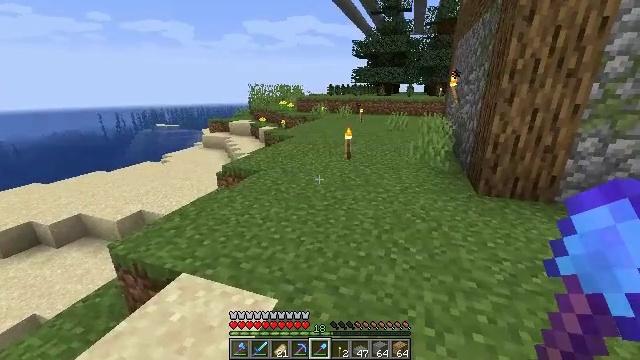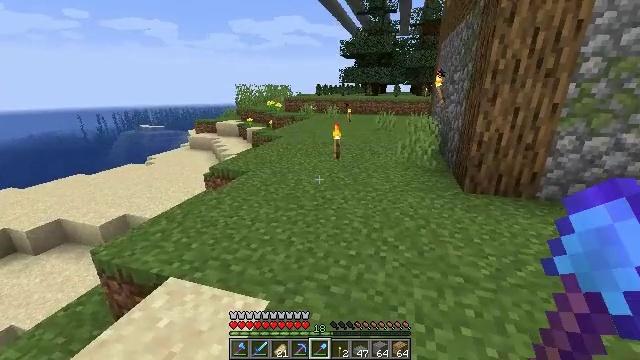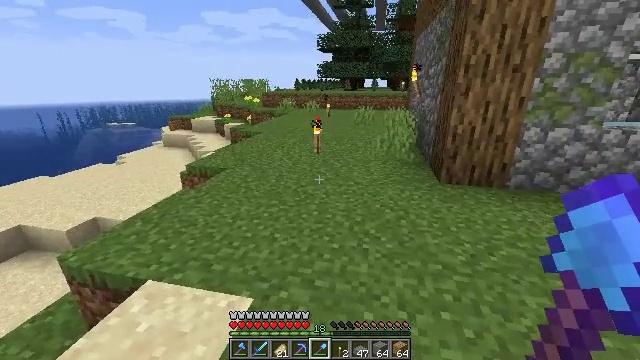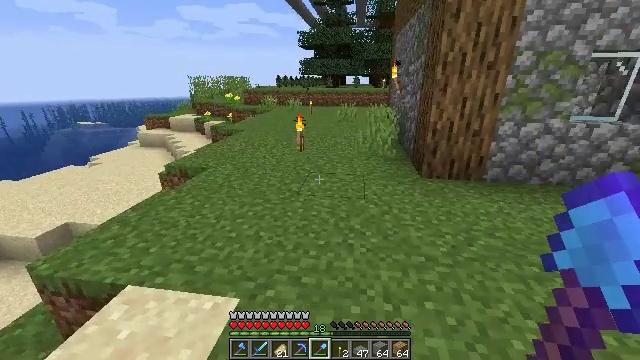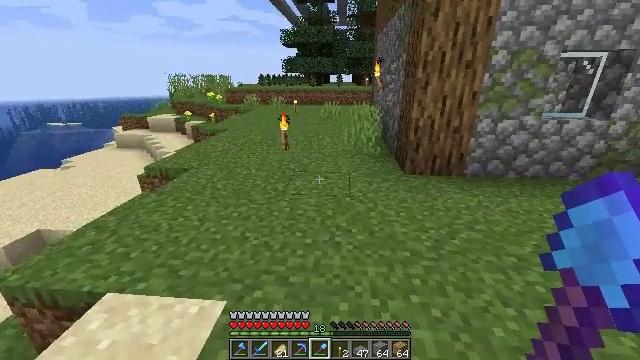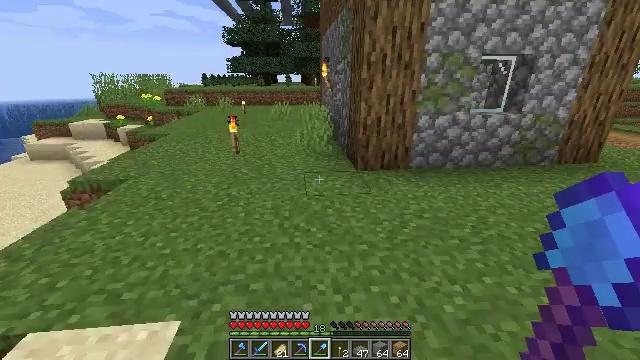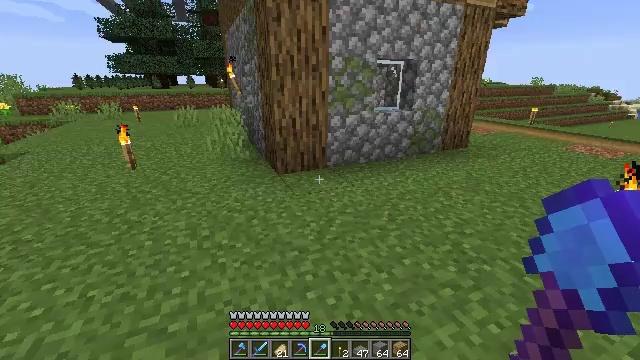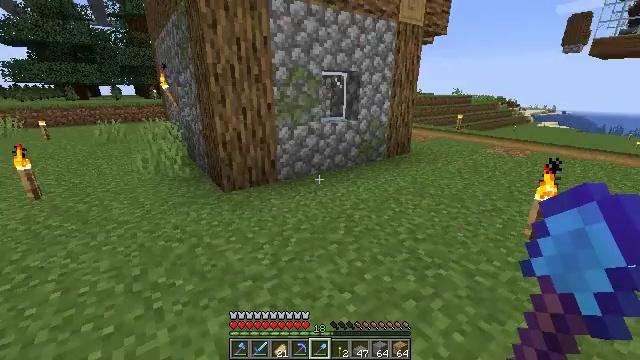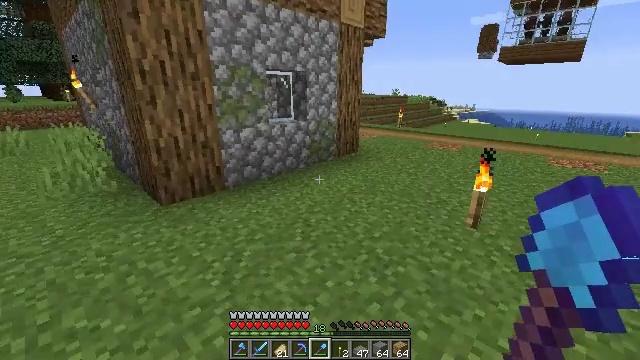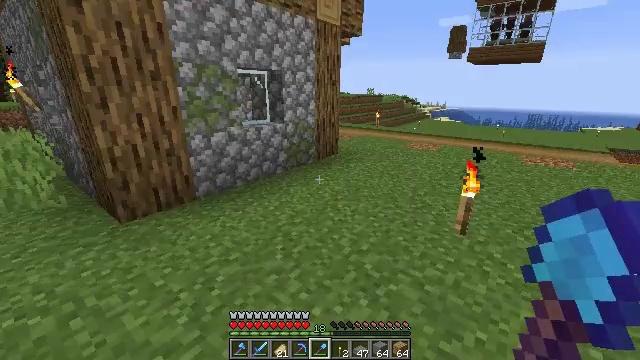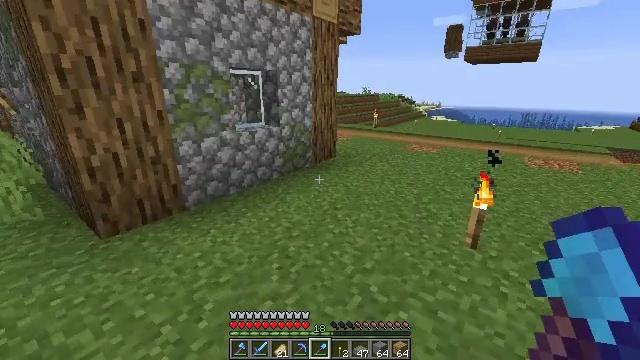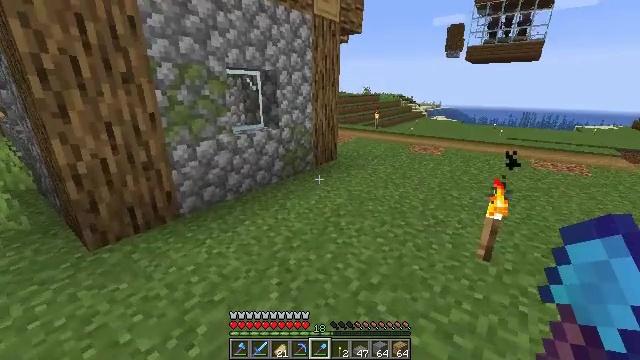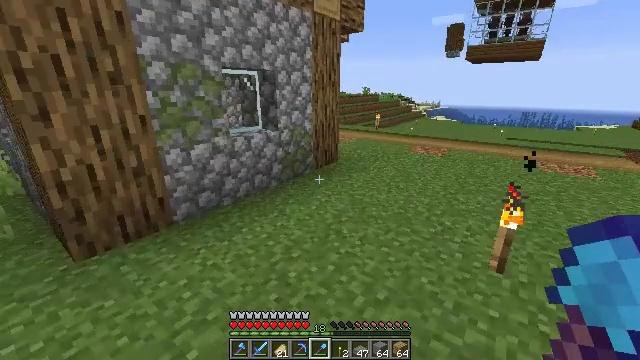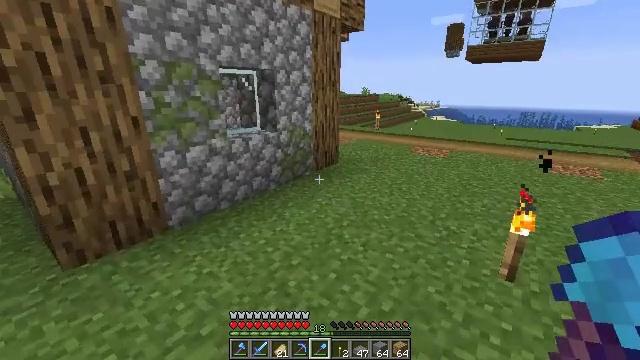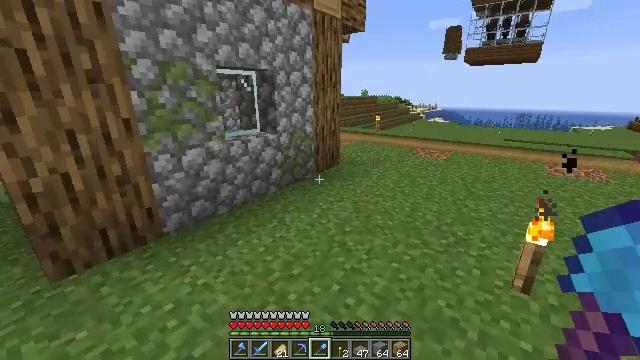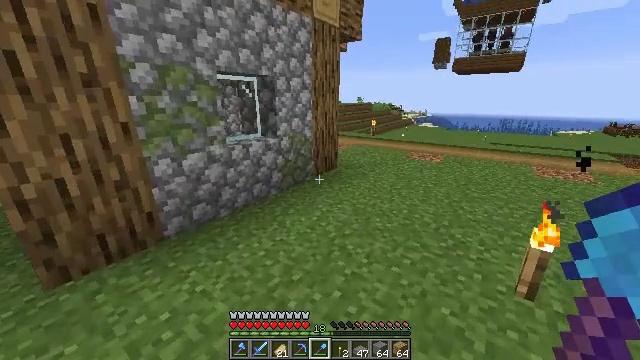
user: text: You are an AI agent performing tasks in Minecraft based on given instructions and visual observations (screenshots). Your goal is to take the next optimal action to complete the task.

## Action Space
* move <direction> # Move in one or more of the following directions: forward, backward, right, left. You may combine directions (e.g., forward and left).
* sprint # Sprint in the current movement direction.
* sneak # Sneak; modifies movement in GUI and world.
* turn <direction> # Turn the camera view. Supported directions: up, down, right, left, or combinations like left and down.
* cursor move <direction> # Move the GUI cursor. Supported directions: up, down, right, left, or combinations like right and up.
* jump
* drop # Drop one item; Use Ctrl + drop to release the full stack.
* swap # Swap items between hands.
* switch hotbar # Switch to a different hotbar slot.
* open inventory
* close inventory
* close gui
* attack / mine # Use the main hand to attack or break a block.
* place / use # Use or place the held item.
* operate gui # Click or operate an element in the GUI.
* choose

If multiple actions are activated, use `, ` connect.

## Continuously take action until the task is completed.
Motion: motion action
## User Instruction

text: Mine the torch on the wall.
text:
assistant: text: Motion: turn right
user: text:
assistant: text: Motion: turn right and down
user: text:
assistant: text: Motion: turn right
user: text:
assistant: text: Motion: turn right
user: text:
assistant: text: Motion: move forward, turn right
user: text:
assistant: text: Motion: move forward, turn right
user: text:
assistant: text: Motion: move forward, turn right and up
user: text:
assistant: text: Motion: move forward, turn right
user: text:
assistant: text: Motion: move forward, turn right
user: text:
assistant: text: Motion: move forward
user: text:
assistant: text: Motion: move forward
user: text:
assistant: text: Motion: move forward
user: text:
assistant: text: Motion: move forward, sprint
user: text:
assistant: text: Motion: move forward, sprint
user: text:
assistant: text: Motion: move forward, sprint
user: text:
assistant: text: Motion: move forward, sprint, turn right and down
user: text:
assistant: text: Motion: move forward, turn right and down
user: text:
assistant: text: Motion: move forward, sprint, turn right
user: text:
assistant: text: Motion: move forward, sprint, turn right
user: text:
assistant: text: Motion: move forward, sprint, turn right
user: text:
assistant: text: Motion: move forward, sprint
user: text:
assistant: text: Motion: move forward
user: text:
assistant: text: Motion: move forward
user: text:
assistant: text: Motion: move forward, sprint
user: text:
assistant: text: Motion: move forward, sprint
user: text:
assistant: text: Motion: move forward, sprint
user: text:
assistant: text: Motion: move forward
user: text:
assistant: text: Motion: move forward
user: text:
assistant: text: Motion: move forward
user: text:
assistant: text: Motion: move forward, sprint